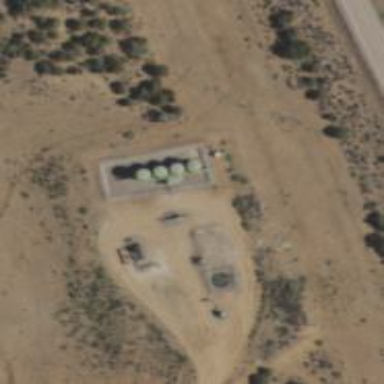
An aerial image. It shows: Storage tank that is man-made.